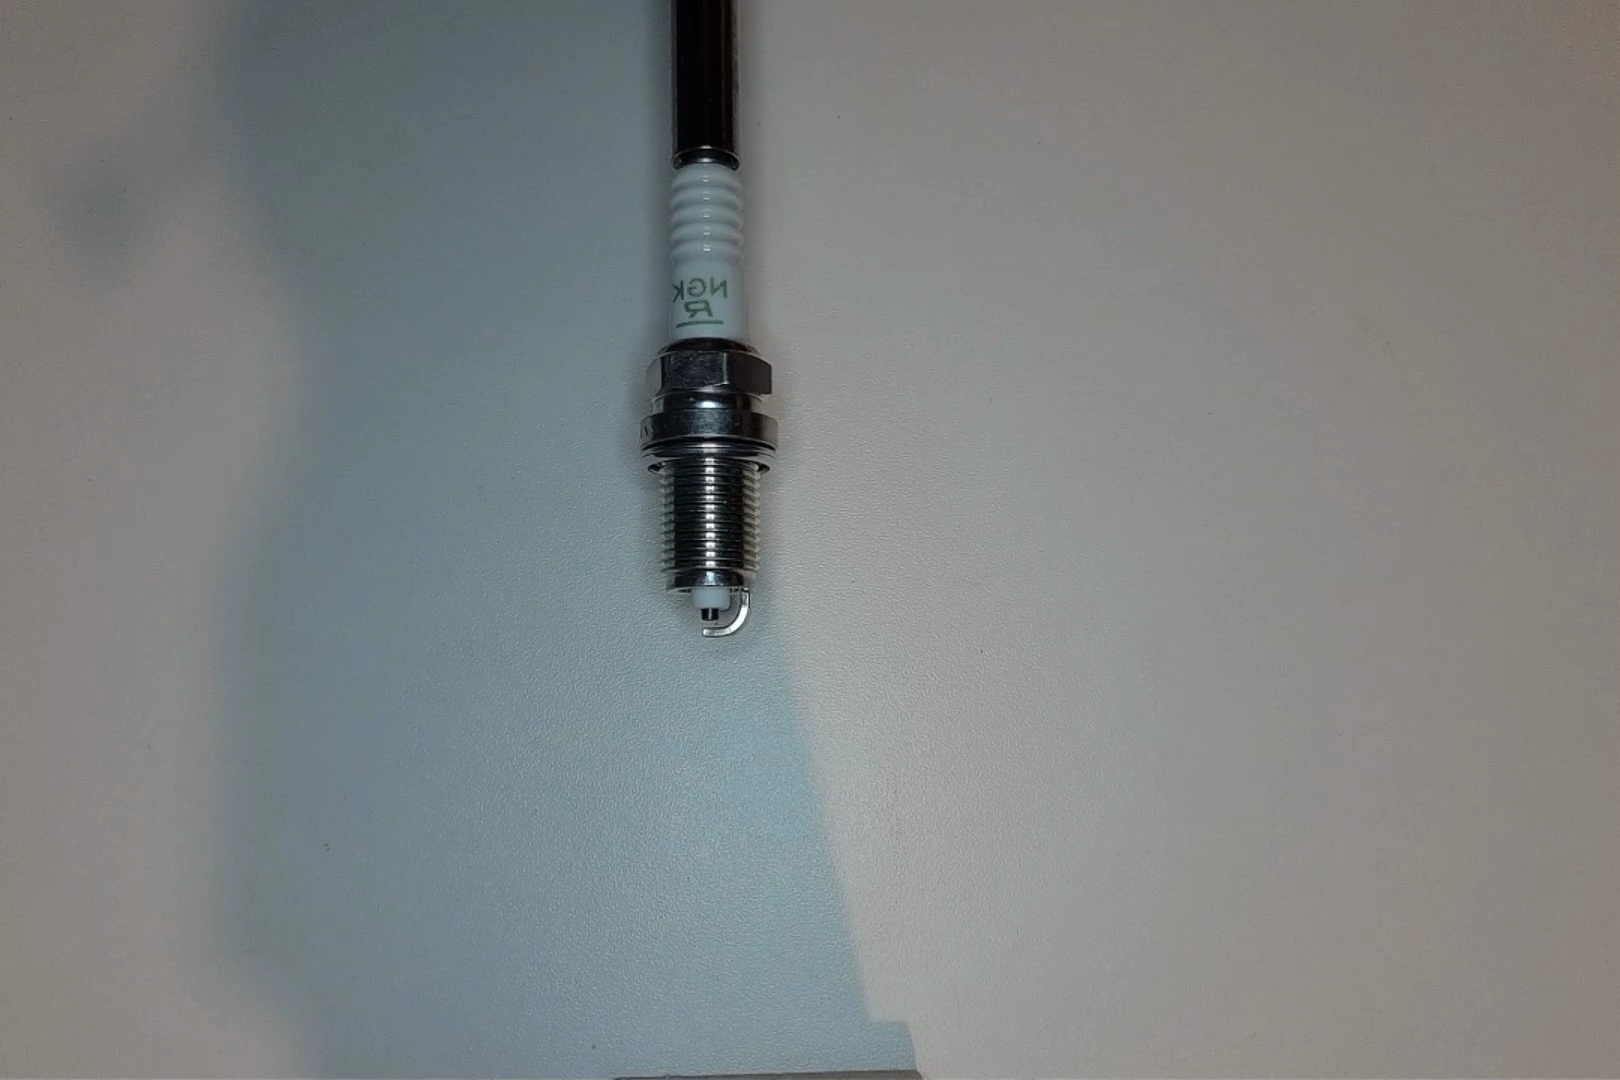
Label: no anomaly